Question: i want to select a specific name from my firebase-table (look at the picture). The result to print is always empty. The selected name should be "manni". What is wrong in my code? Thx a lot.
'''
@IBAction func BTSelect(_ sender: Any) {
DBref = Database.database().reference()
let query = DBref?.queryOrdered(byChild: "name").queryEqual(toValue: "manni")
query?.observe(.value, with: { (snapshot) in
for childSnapshot in snapshot.children {
print("childSnapshot:-> \(childSnapshot)")
}
})
}
'''

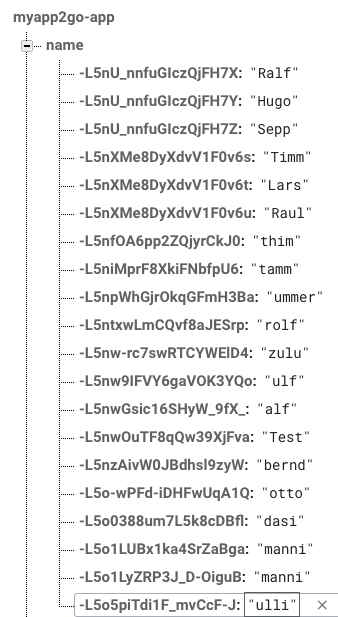
Answer: You'd use 'queryOrdered(byChild: "name")' if each child node has a name. But in your case, you're querying a node named 'name' and you want to filter on the of the child nodes. To do that, use 'queryOrderedByValue':
'''
let query = DBref?.child("name").queryOrderedByValue).queryEqual(toValue: "manni")
'''
This first orders the child nodes of 'name' on their value, and then only returns the ones matching 'manni'.